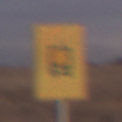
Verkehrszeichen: KennzeichnungspflichtigeFahrzeugeGefaehrlicheGueterOhnePfeilsymbol
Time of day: SunriseSunset
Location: Outdoor (Nature)
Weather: PartlyCloudy
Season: NotSpecified
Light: Natural